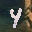
Label: 4